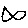
Label: fish